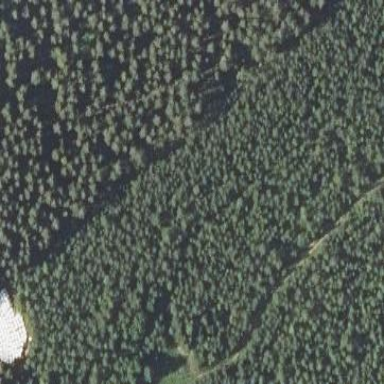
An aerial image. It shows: Forest mainly consisting of broadleaved trees that are evergreen.